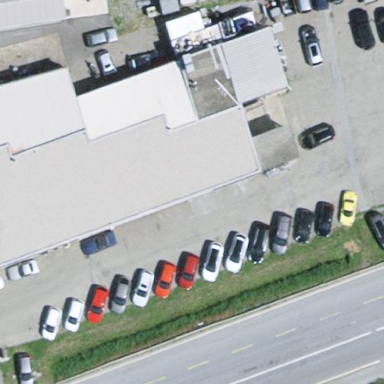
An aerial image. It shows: Building that houses car repair shop.